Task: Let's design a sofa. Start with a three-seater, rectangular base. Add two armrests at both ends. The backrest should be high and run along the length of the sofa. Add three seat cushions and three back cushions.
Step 179:
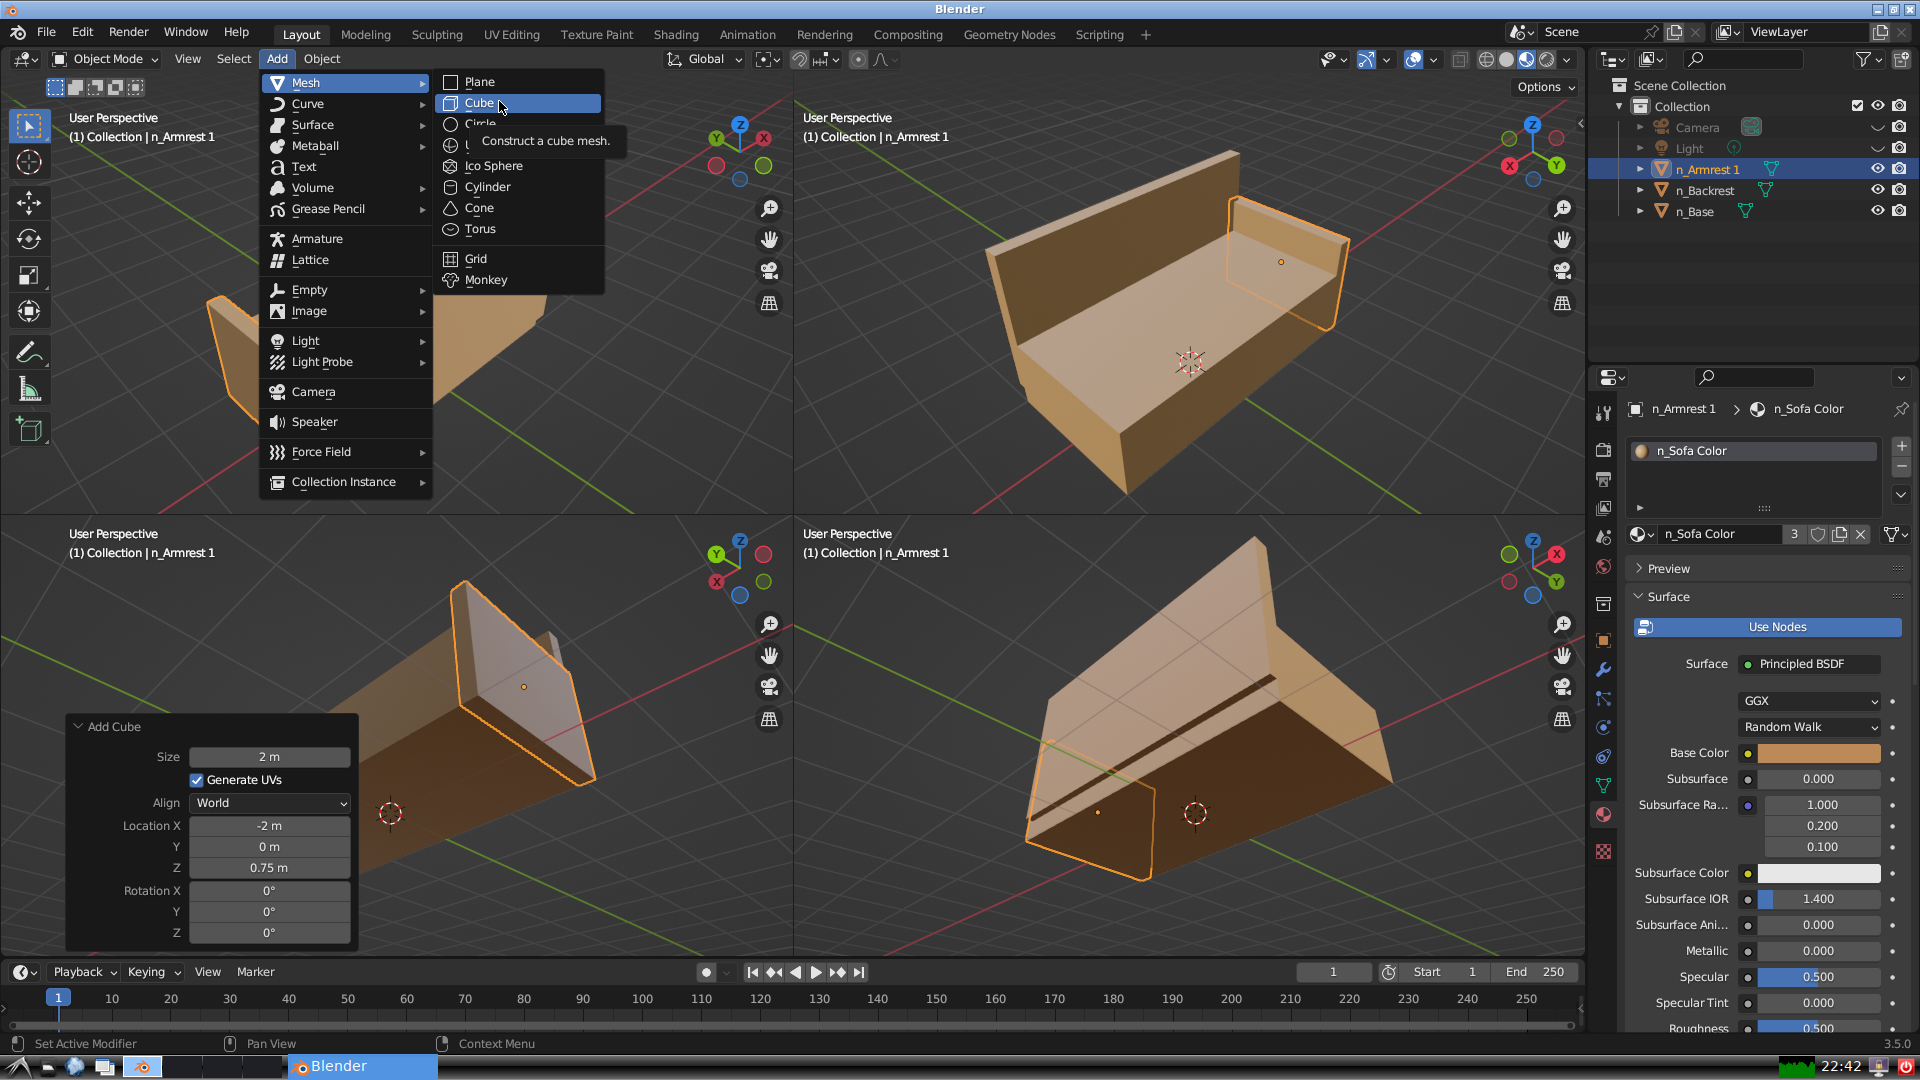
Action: click: no